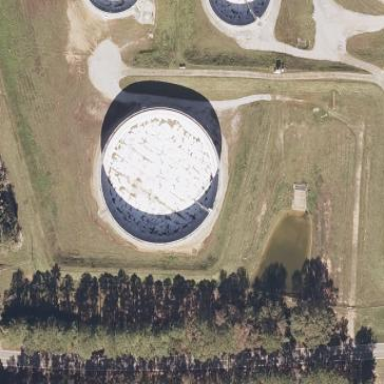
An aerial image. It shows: Storage tank that is man-made.